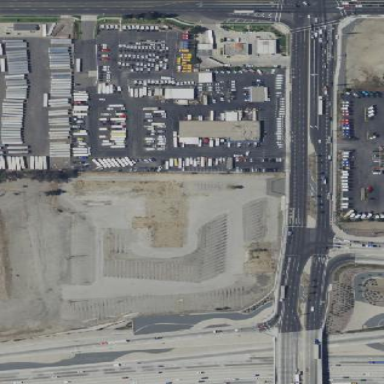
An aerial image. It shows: Commercial area.